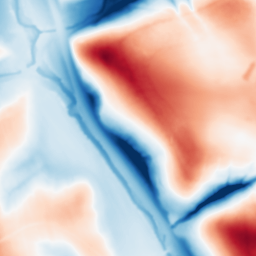
Category: multiscale
Decomposition family: dog_multiscale
Decomposition parameters: sigma_ratio: 2
n_scales: 5
base_sigma: 1
Upsampling method: quadratic
Upsampling parameters: scale: 2
Upsampling scale: 2